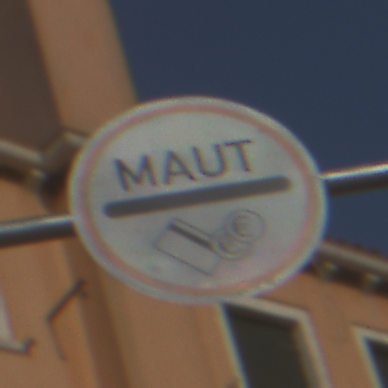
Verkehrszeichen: MautflichtigeStrecke
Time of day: MorningAfternoon
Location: Outdoor (Urban)
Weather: Clear
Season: NotSpecified
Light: Natural